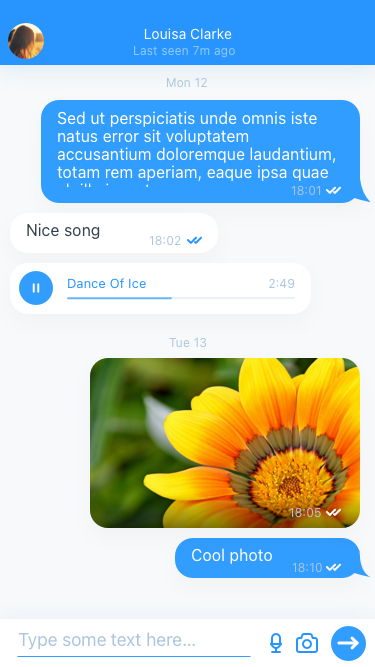
Text in this UI design:
Mon 12
Tue 13
Sed ut perspiciatis unde omnis iste natus error sit voluptatem accusantium doloremque laudantium, totam rem aperiam, eaque ipsa quae ab illo inventore
18:01
Cool photo
18:10
18:05
18:02
Nice song
Dance Of Ice
2:49
Type some text here…
Louisa Clarke
Last seen 7m ago